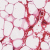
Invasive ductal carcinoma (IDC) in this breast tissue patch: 0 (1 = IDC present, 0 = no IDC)